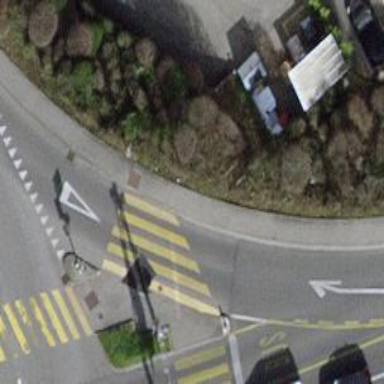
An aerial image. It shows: Crossing with traffic signals.